Field crop: maize
Growth stage: 2
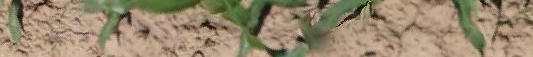
Species: maize